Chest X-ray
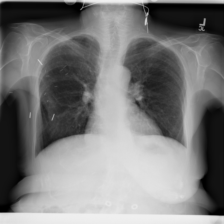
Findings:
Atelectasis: negative
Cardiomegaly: negative
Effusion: negative
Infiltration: negative
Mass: negative
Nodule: negative
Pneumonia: negative
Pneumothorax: negative
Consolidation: negative
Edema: negative
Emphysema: negative
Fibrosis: negative
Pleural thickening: negative
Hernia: negative